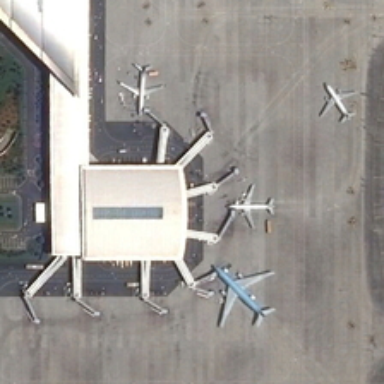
Several planes are near a terminal in an airport .